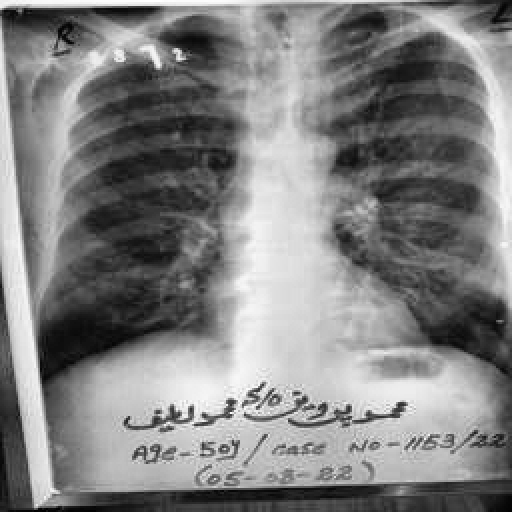
Finding: TUBERCULOSIS